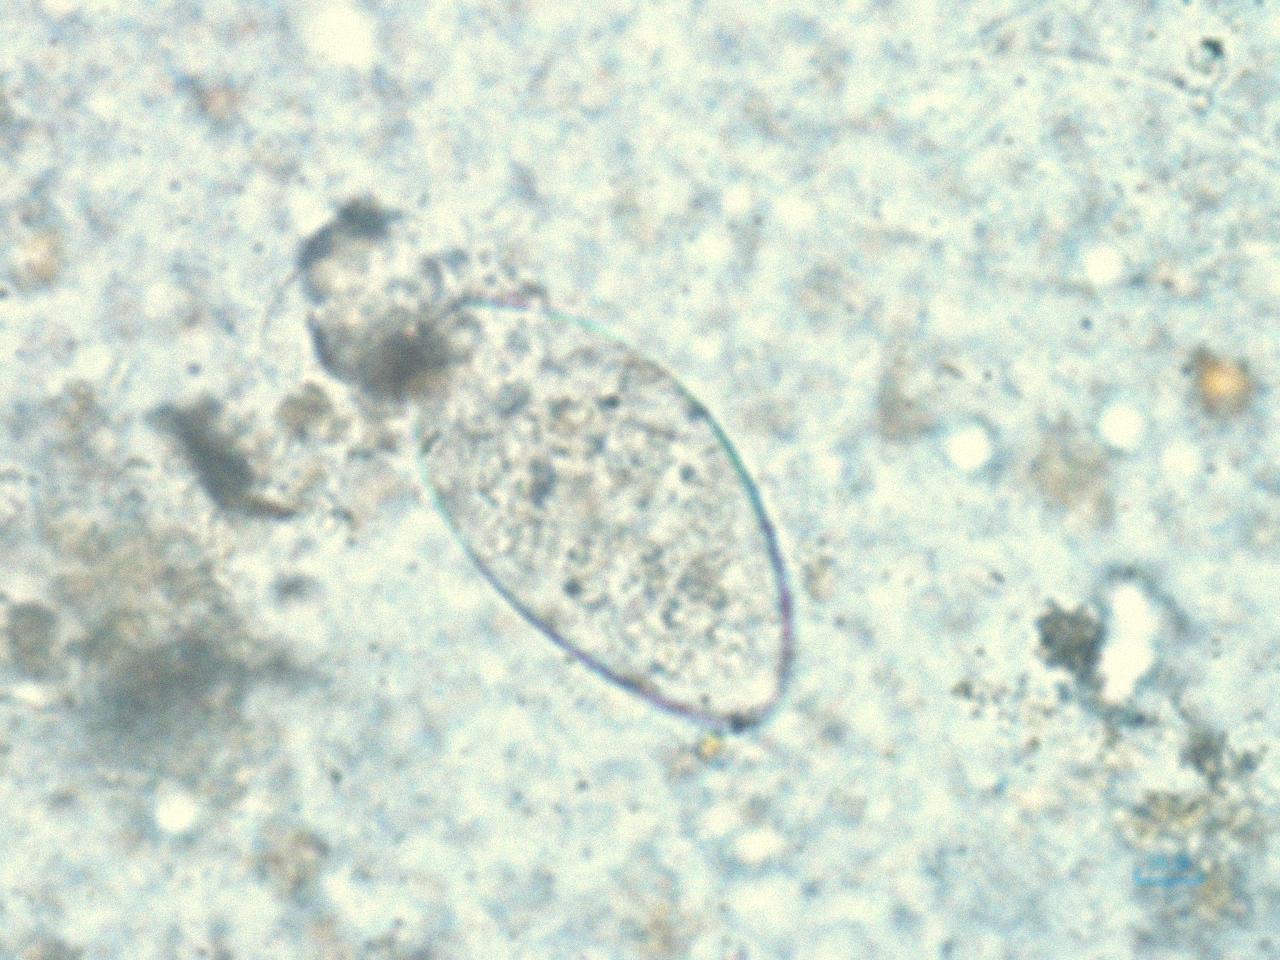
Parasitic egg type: Fasciolopsis buski